Interaction volume radius: 10 \u00c5
Interaction volume height: 30 \u00c5
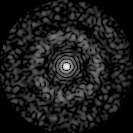
Disorder parameter: 0.8315